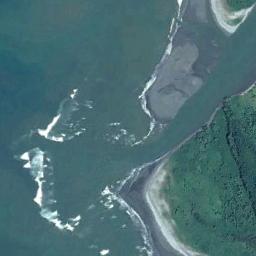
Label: beach